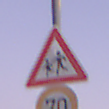
Verkehrszeichen: KinderRechts
Zusatzzeichen unten: Geschwindigkeit70
Umgebung: Outdoor, RoadRail
Tageszeit: Dawn
Wetter: Clear
Licht: Natural
Jahreszeit: NotSpecified
Kontrast: LowContrast